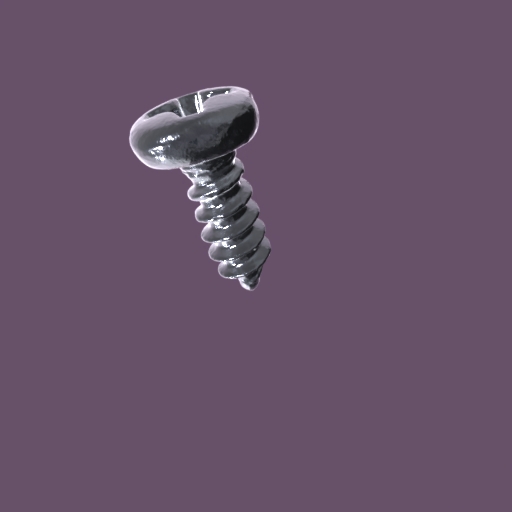
Label: screw